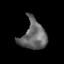
Tissue: prostate
Cell type: T cells
Senescence score: 0.2826
Nuclear area (px): 719
Mean DAPI intensity: 101.761